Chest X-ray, AP view. Patient: 44 years old, sex M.
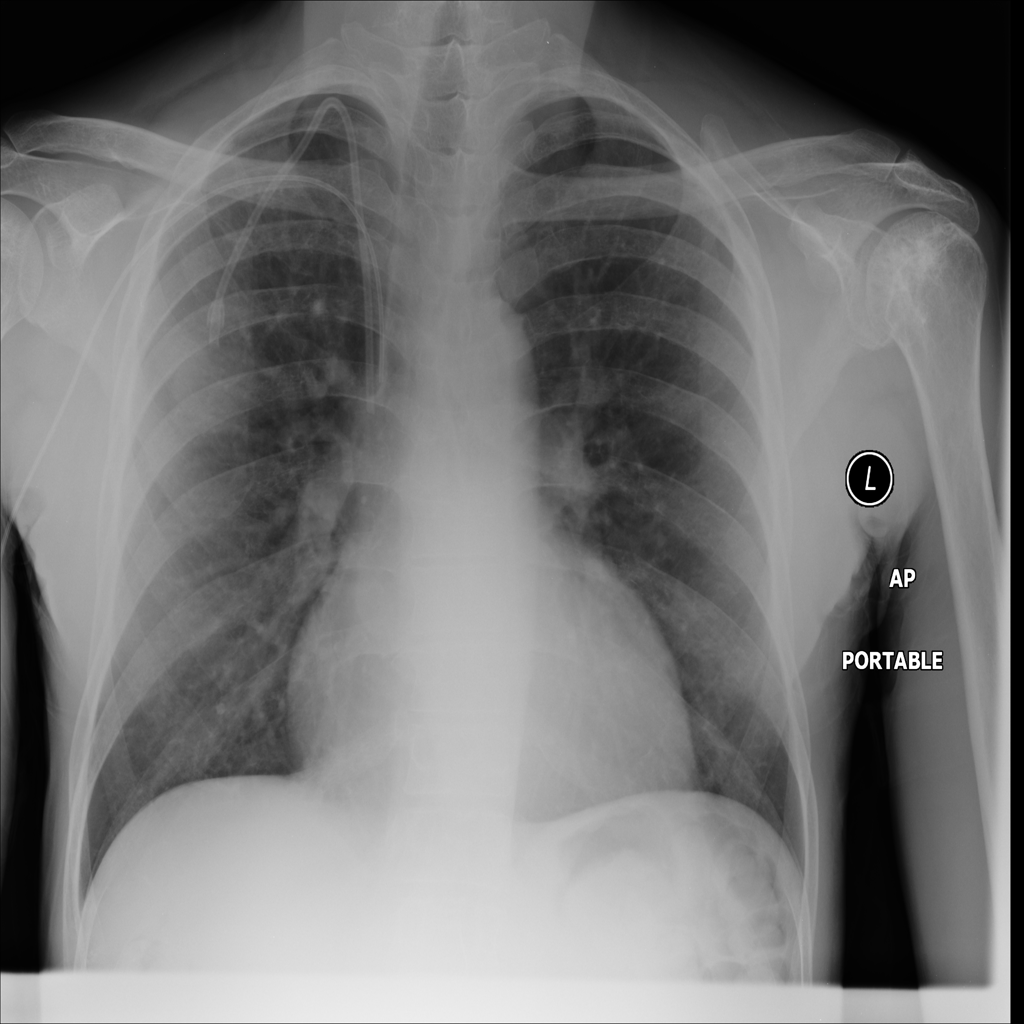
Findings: Infiltration